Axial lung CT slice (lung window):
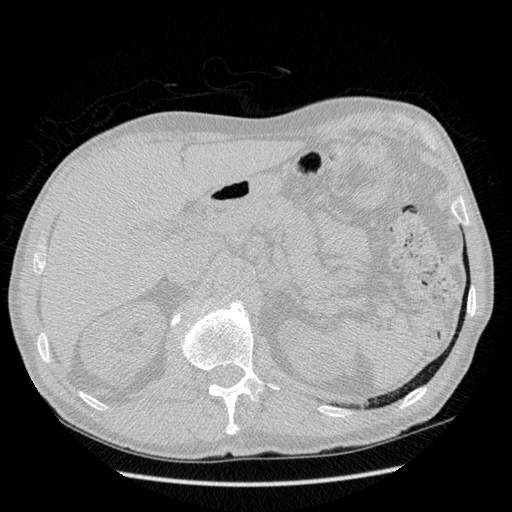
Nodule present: no